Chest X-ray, PA view. Patient: 42 years old, sex M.
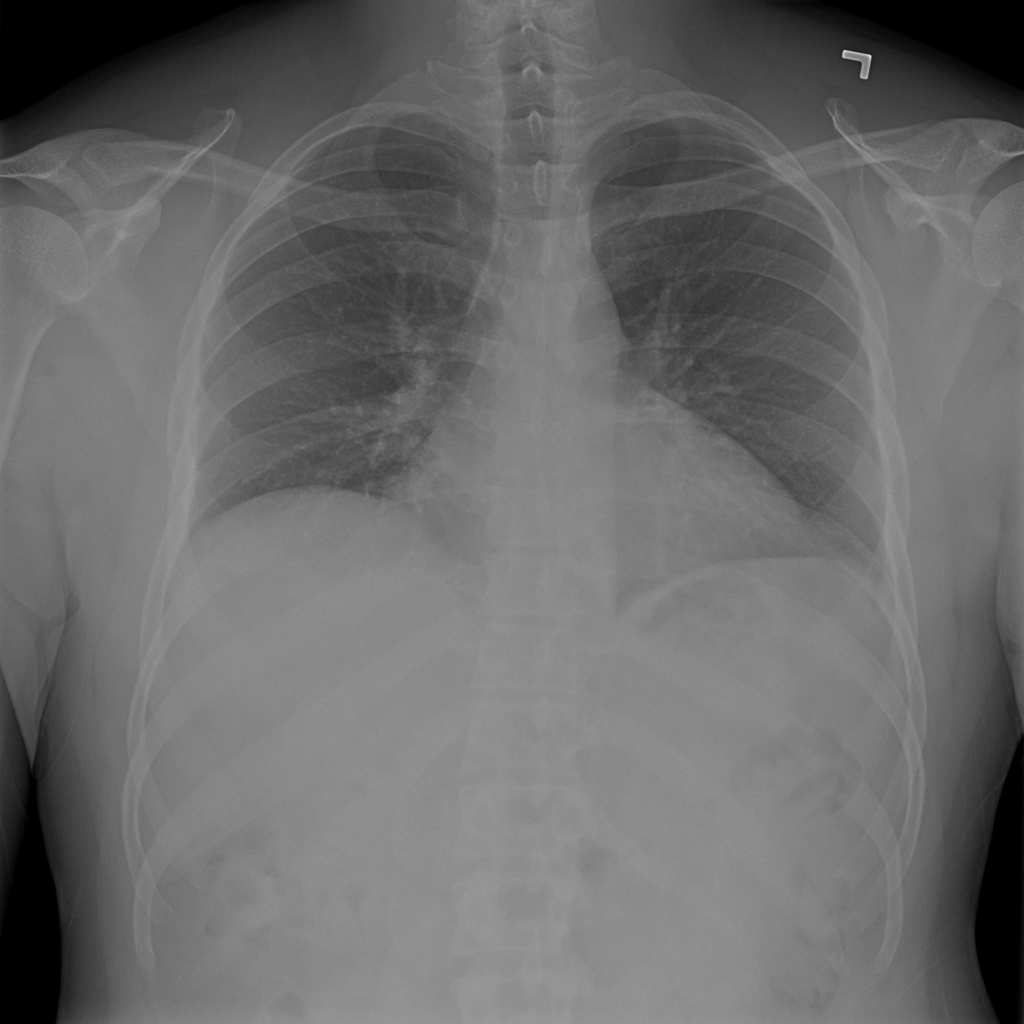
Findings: No Finding